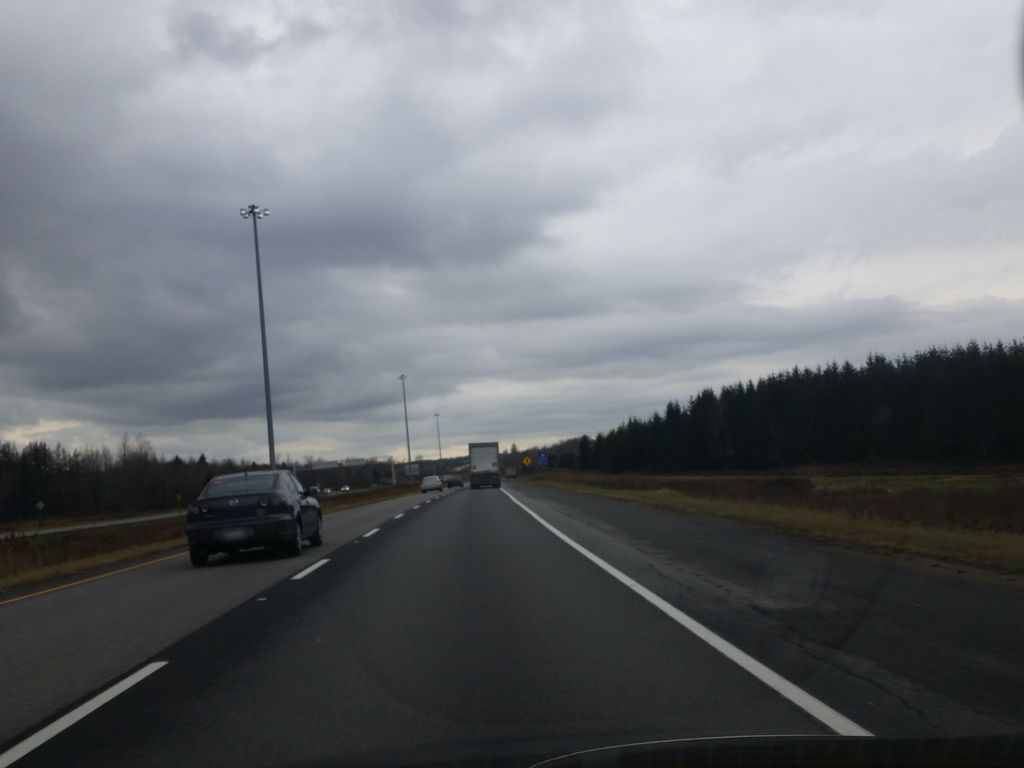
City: quebec_city